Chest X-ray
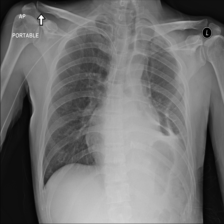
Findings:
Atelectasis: negative
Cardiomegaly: negative
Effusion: negative
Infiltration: negative
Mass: positive
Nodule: negative
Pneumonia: negative
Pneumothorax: negative
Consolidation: negative
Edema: negative
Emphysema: negative
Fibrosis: negative
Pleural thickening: negative
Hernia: negative